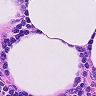
Metastatic tissue present: no